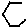
Label: hexagon